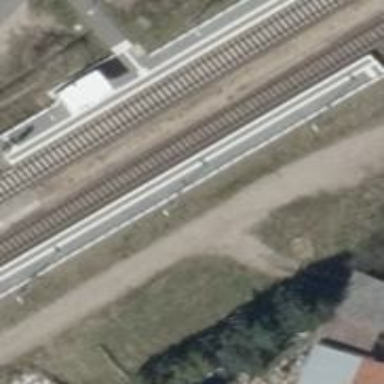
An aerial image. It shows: Railway station that also serves as public transport station.